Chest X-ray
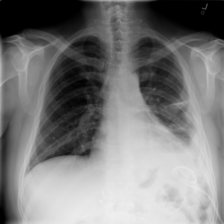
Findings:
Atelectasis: negative
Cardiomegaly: negative
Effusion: positive
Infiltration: negative
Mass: negative
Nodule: negative
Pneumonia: negative
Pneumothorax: negative
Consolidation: negative
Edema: negative
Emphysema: positive
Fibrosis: negative
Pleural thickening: negative
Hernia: negative